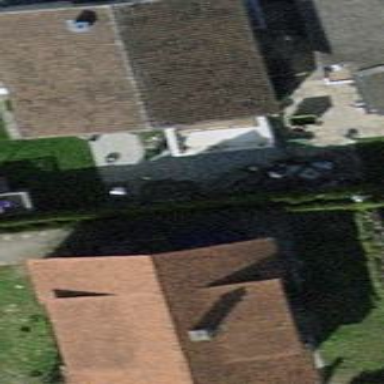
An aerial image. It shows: Detached building with gabled roof.